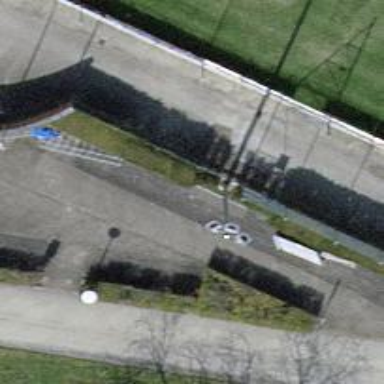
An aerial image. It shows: Bicycle parking facility.